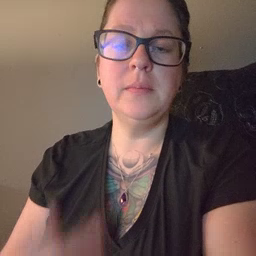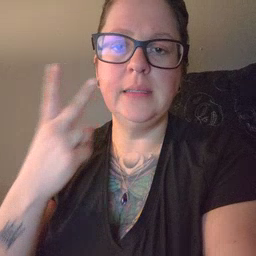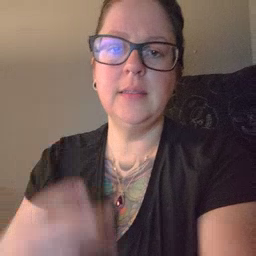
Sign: see